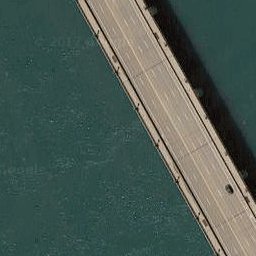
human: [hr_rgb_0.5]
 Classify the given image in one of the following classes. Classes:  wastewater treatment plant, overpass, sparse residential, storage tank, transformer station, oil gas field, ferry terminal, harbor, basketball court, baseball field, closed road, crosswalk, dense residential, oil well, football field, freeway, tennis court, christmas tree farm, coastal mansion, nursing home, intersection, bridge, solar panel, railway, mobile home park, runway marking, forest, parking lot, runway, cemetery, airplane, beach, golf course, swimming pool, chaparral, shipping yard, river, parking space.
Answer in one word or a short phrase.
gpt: bridge